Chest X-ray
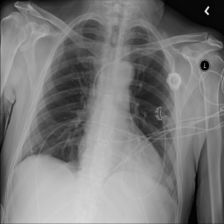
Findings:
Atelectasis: positive
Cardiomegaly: negative
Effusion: negative
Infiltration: negative
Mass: negative
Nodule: negative
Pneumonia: negative
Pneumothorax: negative
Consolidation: negative
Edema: negative
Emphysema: negative
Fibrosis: negative
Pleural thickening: negative
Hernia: negative